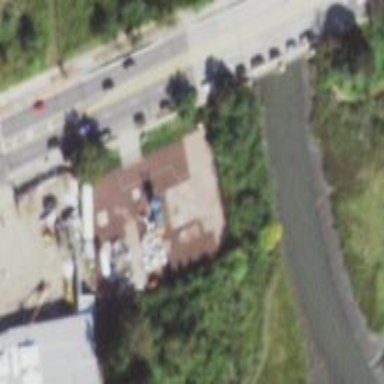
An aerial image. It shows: Pumping station.